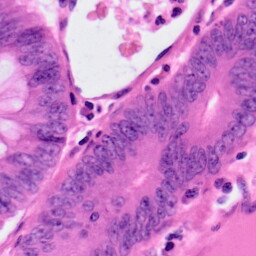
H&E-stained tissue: Colon